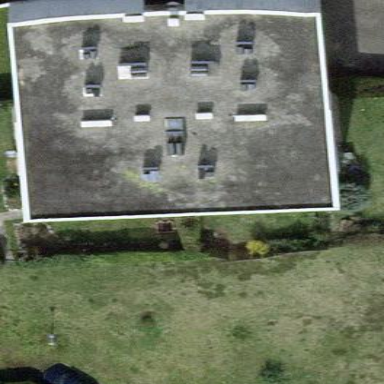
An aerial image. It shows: Flat-roofed apartment building.